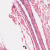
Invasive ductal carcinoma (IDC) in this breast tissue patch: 0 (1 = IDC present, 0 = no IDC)